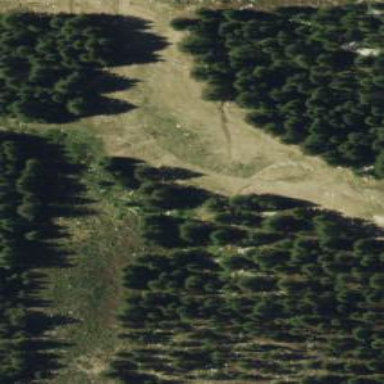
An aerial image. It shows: Advanced backcountry skiing trail with grooming.